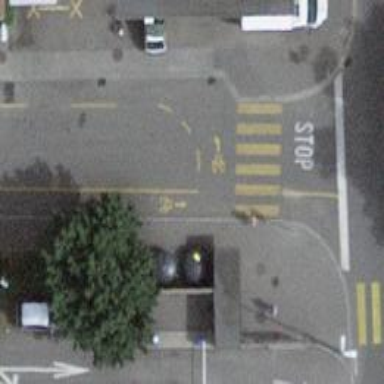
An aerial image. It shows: Zebra crossing on the road.